Aerial crown-view tile of a tropical tree (Barro Colorado Island, Panama), acquired 20250317:
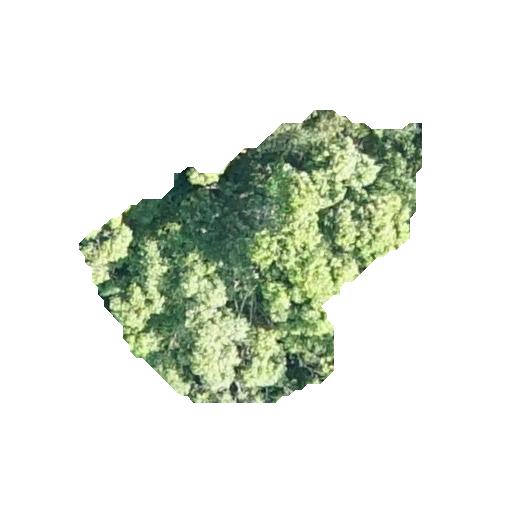
Species: Ocotea leptobotra
GBIF accepted scientific name: Ocotea leptobotra
Crown area: 91.724 m²